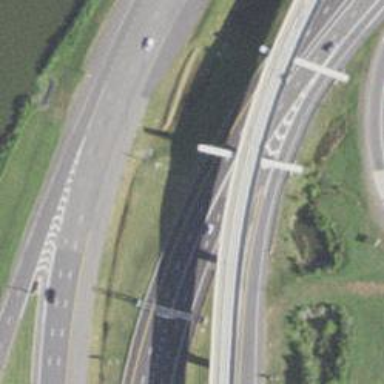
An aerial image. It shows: Asphalt motorway.